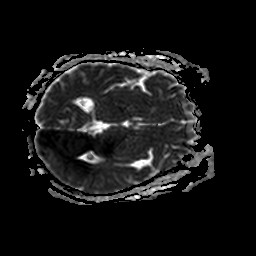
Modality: ADC
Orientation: axial
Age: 58
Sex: male
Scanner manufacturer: philips
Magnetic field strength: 1.5 T
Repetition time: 4.783 s
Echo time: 0.07764 s